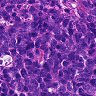
Metastatic tissue present: no